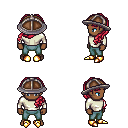
a pixel art fantasy rpg character, male body template, human, dark skin, white long-sleeve shirt, teal pants, ruby red princess hairstyle, chain helm, gold boots, four views (front, back, left, right), 2x2 character sprite sheet, small pixel art, hard edges, no anti-aliasing